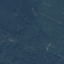
Label: Forest